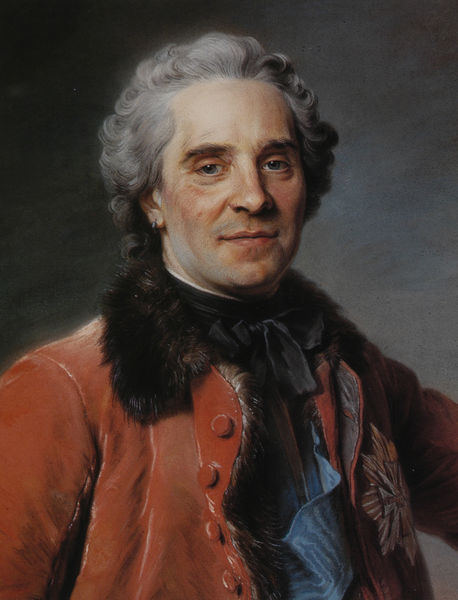
Titel: Maurice de Saxe
Künstler: Maurice Quentin de La Tour
Standort: Dresden
Institution: Gemäldegalerie Alte Meister
Schlagwörter: blau, dunkel, kopf, mann, schatten, weiß, ocker, braun, brust, elegant, grau, hell, hintergrund, licht, mund, nase, ohr, ohrring, orange, pastell, profil, schwarz, stirn, blick, rot, schal, tuch, rock, schleife, bart, hemd, jacke, arm, augen, falten, gesicht, kragen, pelz, samt, bildnis, portrait, porträt, auge, gewand, haare, halbfigur, mantel, adel, augenbrauen, frontal, kinn, knopf, lippen, locke, locken, puder, rokoko, rosa, schulter, seide, fell, perücke, adlig, lächeln, wangen, wellen, violett, monochrom, hof, romantik, brauen, halstuch, wange, knöpfe, fliege, knopfleiste, weste, lachen, stolz, kreuz, stern, abzeichen, orden, wappen, halbportrait, rasiert, backe, adelig, besatz, kapitän, david, gepudert, repräsentativ, graue haare, muttermal, medaillie, schmunzeln, rote jacke, pekz, berühmt, latour, schleufe, quentin de la tour, jknöpfe, halbfigurenbildnis, quentain